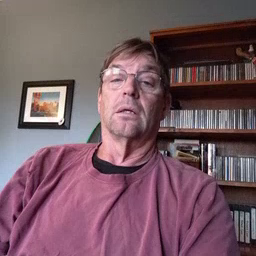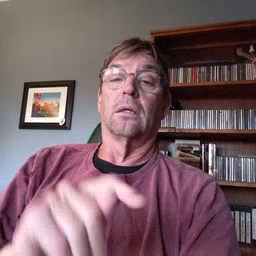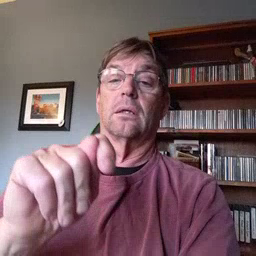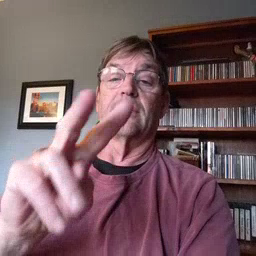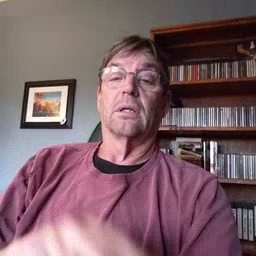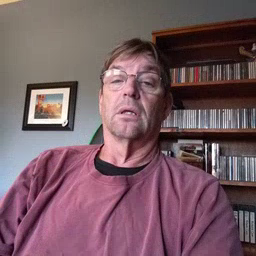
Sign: TV